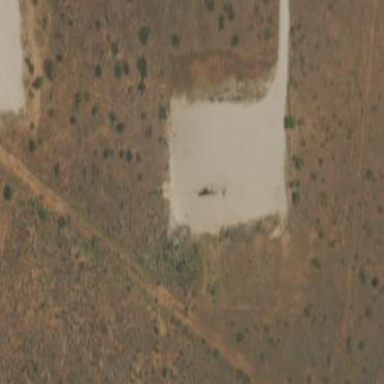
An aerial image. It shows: Wellsite surrounded by sand.